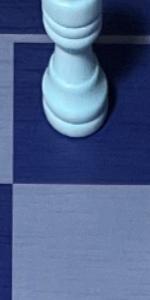
Label: Empty